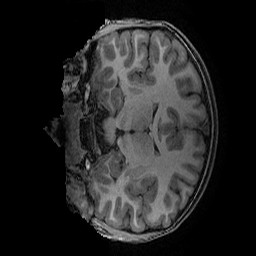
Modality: T1w
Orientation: coronal
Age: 12
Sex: male
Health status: ill
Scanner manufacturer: ge
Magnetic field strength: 3 T
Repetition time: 0.007664 s
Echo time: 0.00342 s